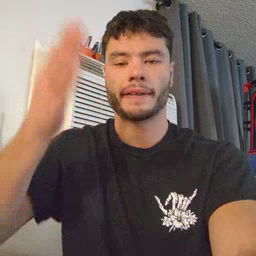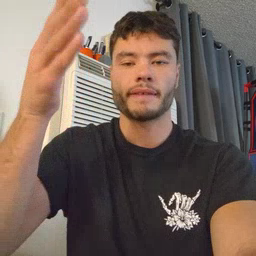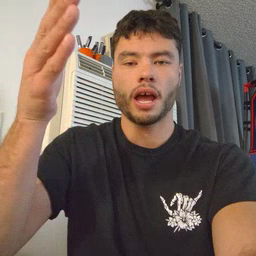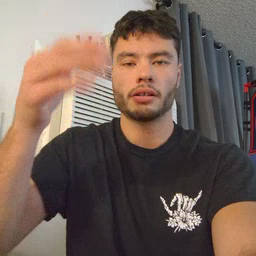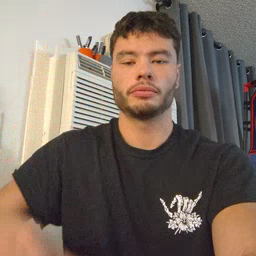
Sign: flag